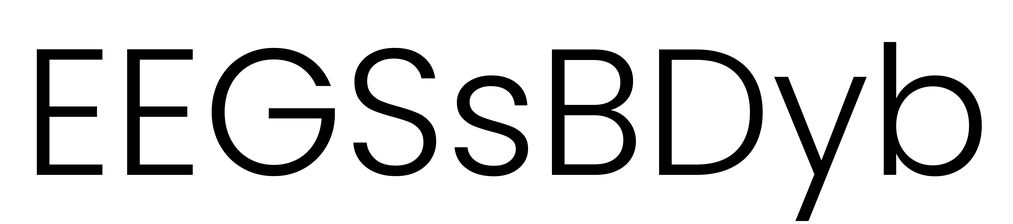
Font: Poppins-Light